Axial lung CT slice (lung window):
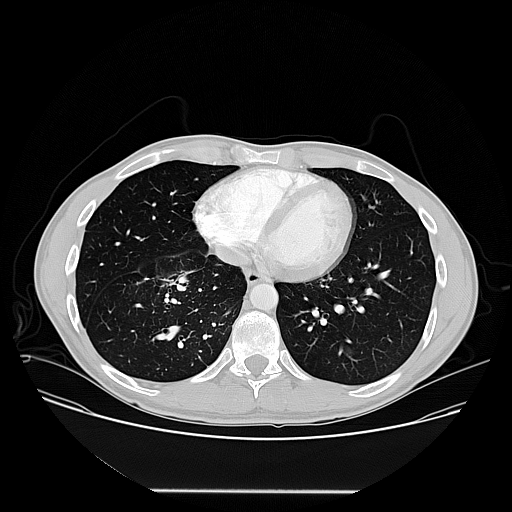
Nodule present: yes
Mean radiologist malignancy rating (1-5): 3